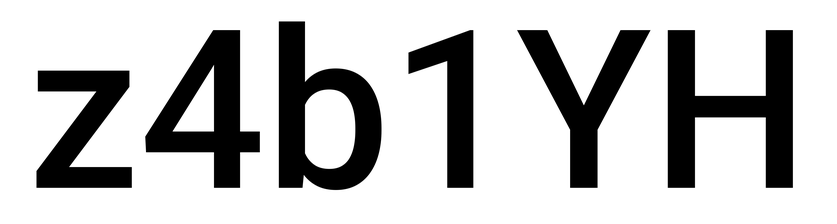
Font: Roboto_Medium